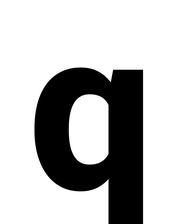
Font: Roboto_ExtraBold